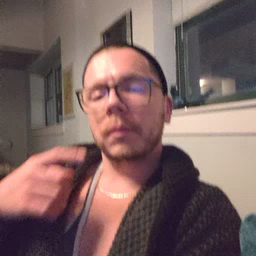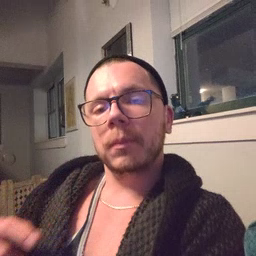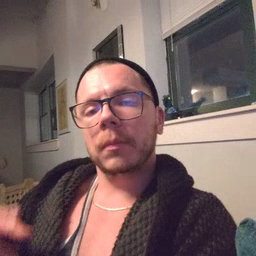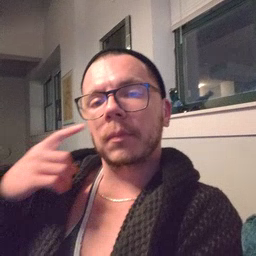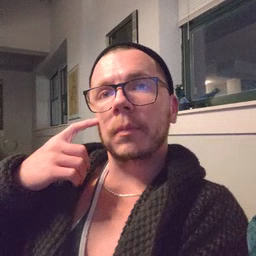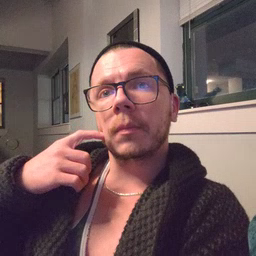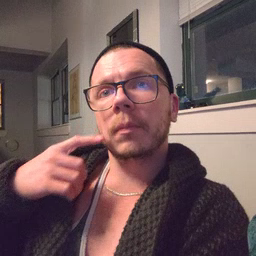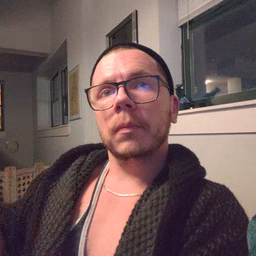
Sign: cry